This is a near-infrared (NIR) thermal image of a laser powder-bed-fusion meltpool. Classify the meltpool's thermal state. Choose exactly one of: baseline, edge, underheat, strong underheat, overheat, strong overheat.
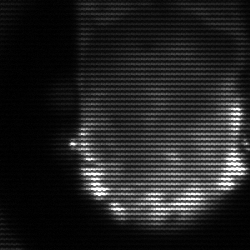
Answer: baseline